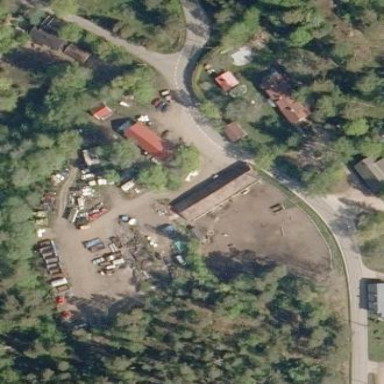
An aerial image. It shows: Farmyard area.